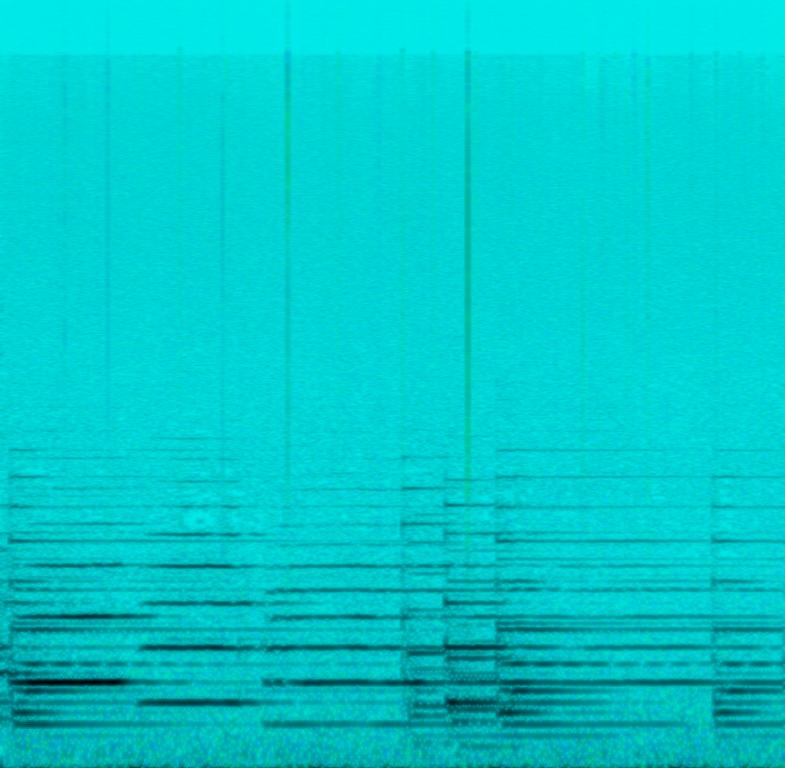
This is a classical music piece. The french horn is playing the main melody in a gentle manner. In the meantime, the piano is playing a backing tune. There is a serene atmosphere to this piece. This music could go well in the soundtrack of a still life TV series. It could also be playing in the background at a classy restaurant.